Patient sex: M
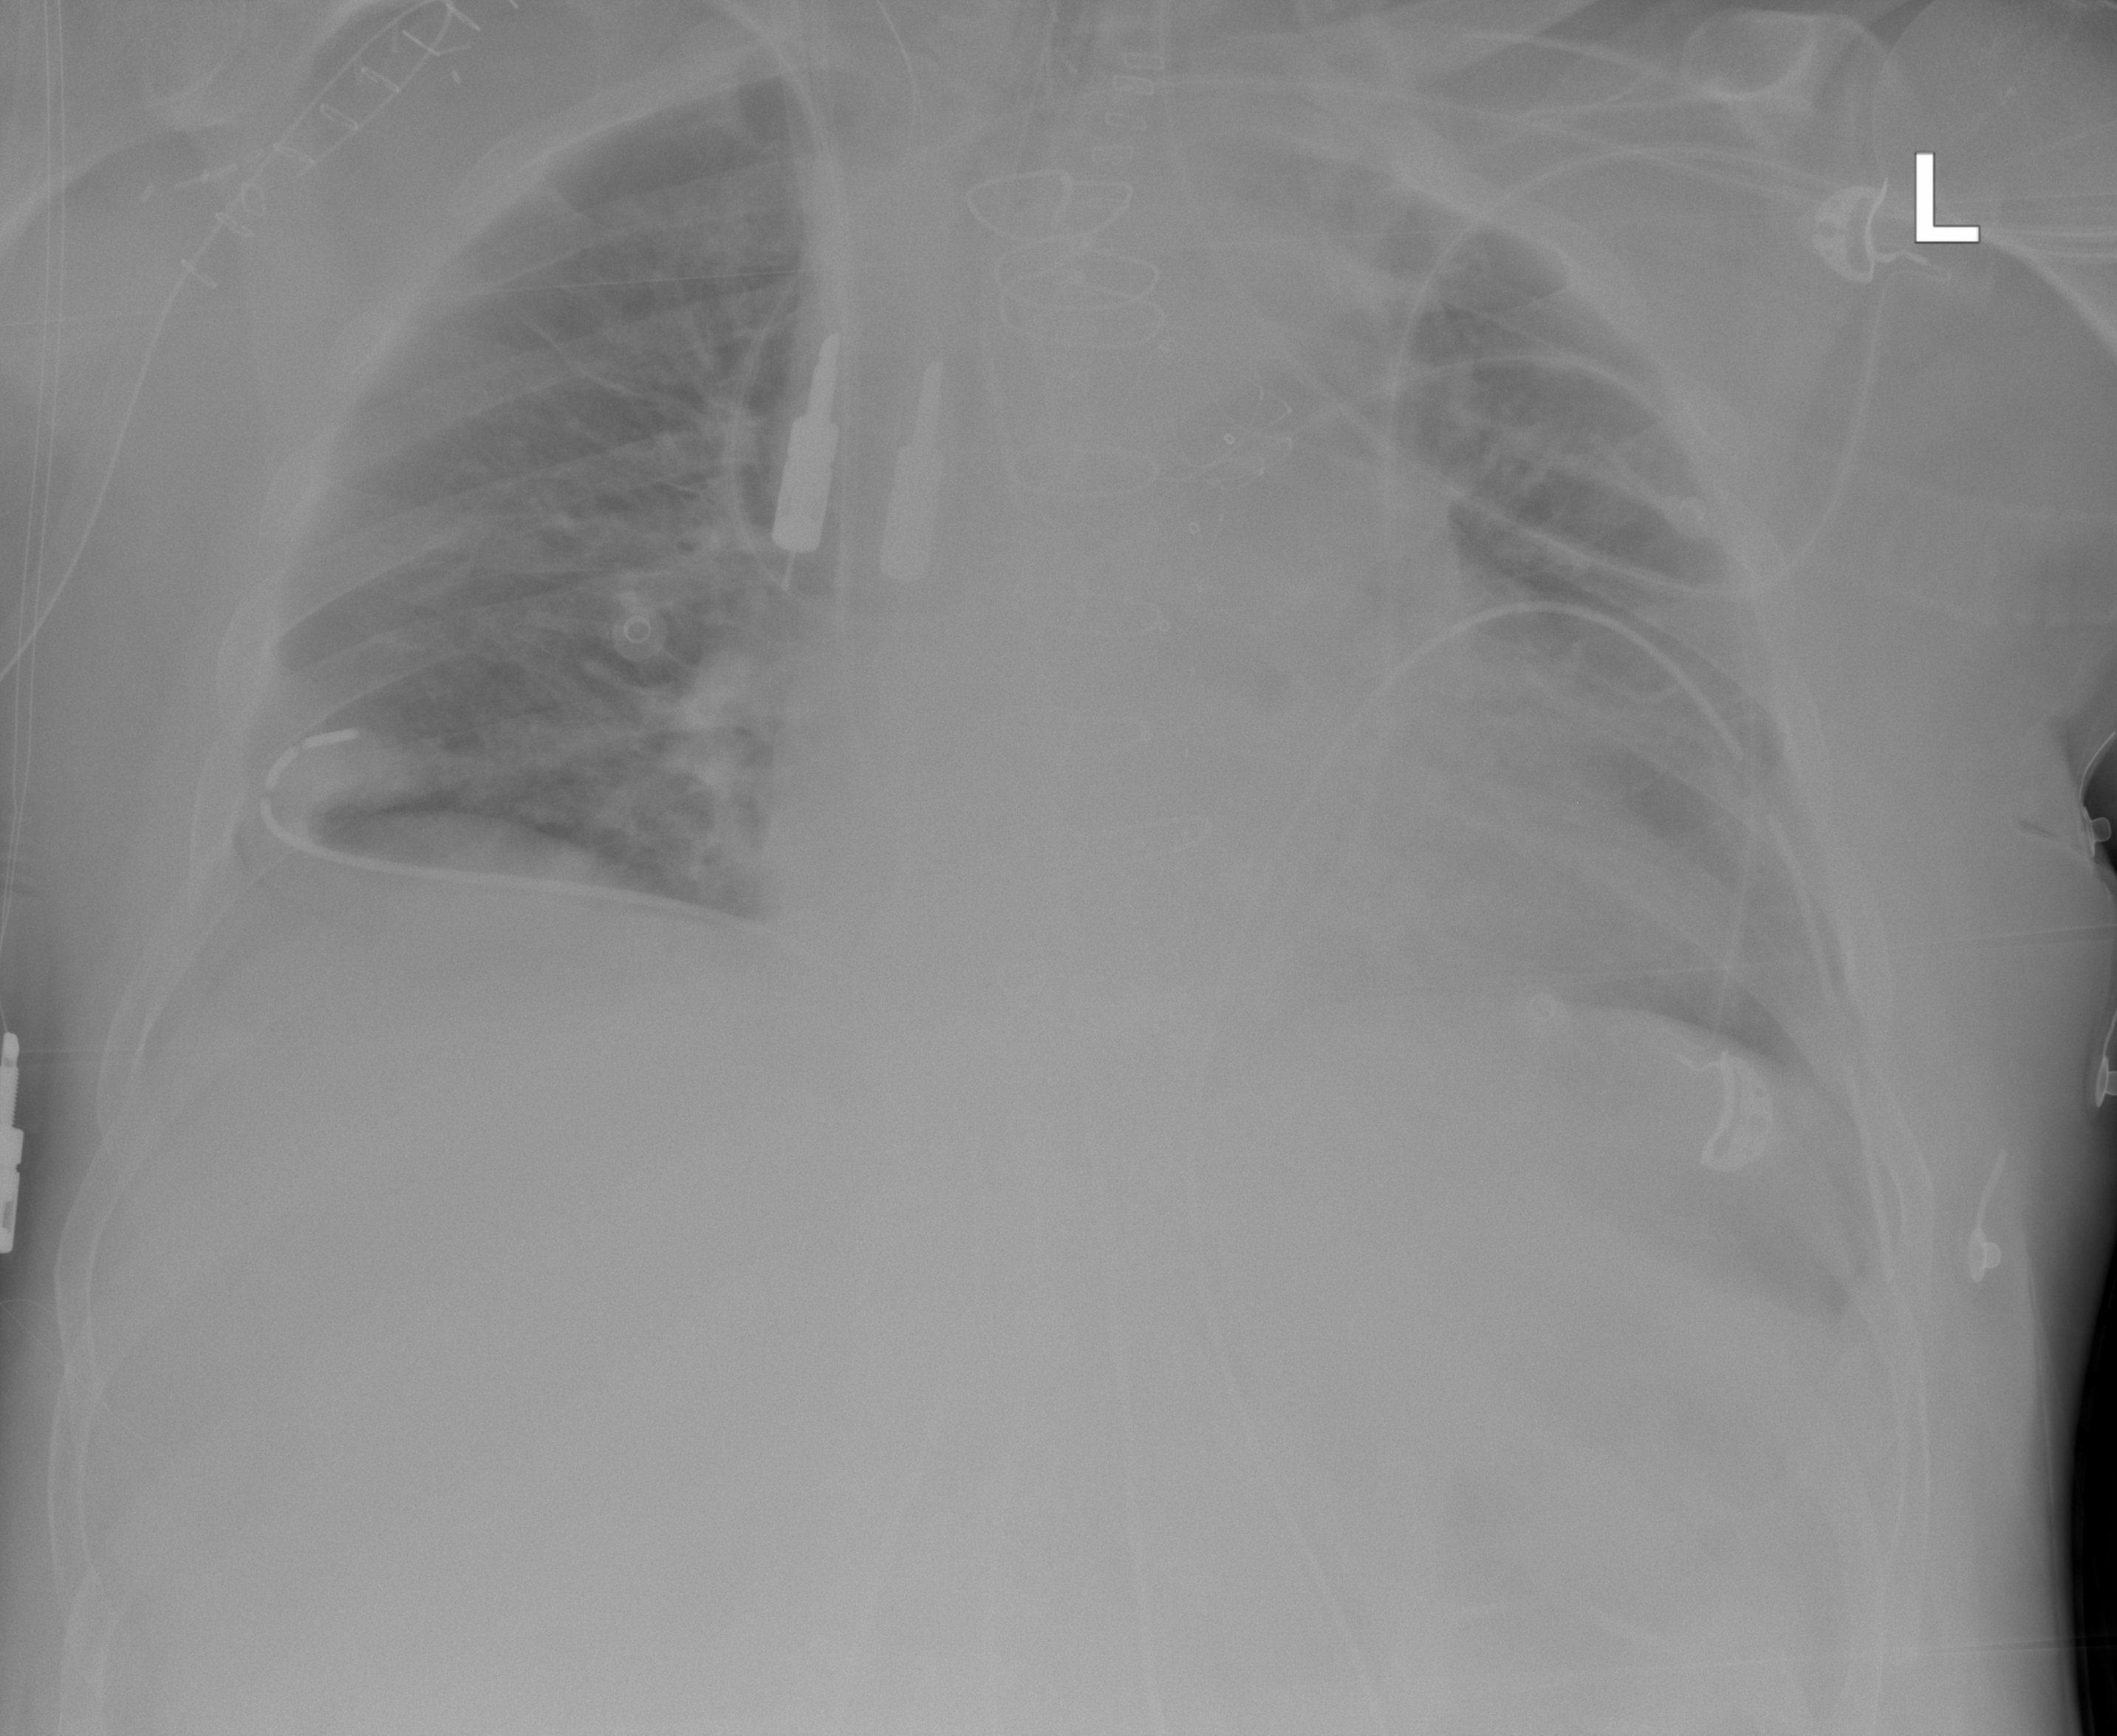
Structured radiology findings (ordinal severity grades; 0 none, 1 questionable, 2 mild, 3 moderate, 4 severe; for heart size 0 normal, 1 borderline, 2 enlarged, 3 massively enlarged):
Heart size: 2
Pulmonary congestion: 2
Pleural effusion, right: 2
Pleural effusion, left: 0
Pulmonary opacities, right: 0
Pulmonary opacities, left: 0
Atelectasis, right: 0
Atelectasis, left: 2